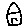
Label: house